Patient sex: M
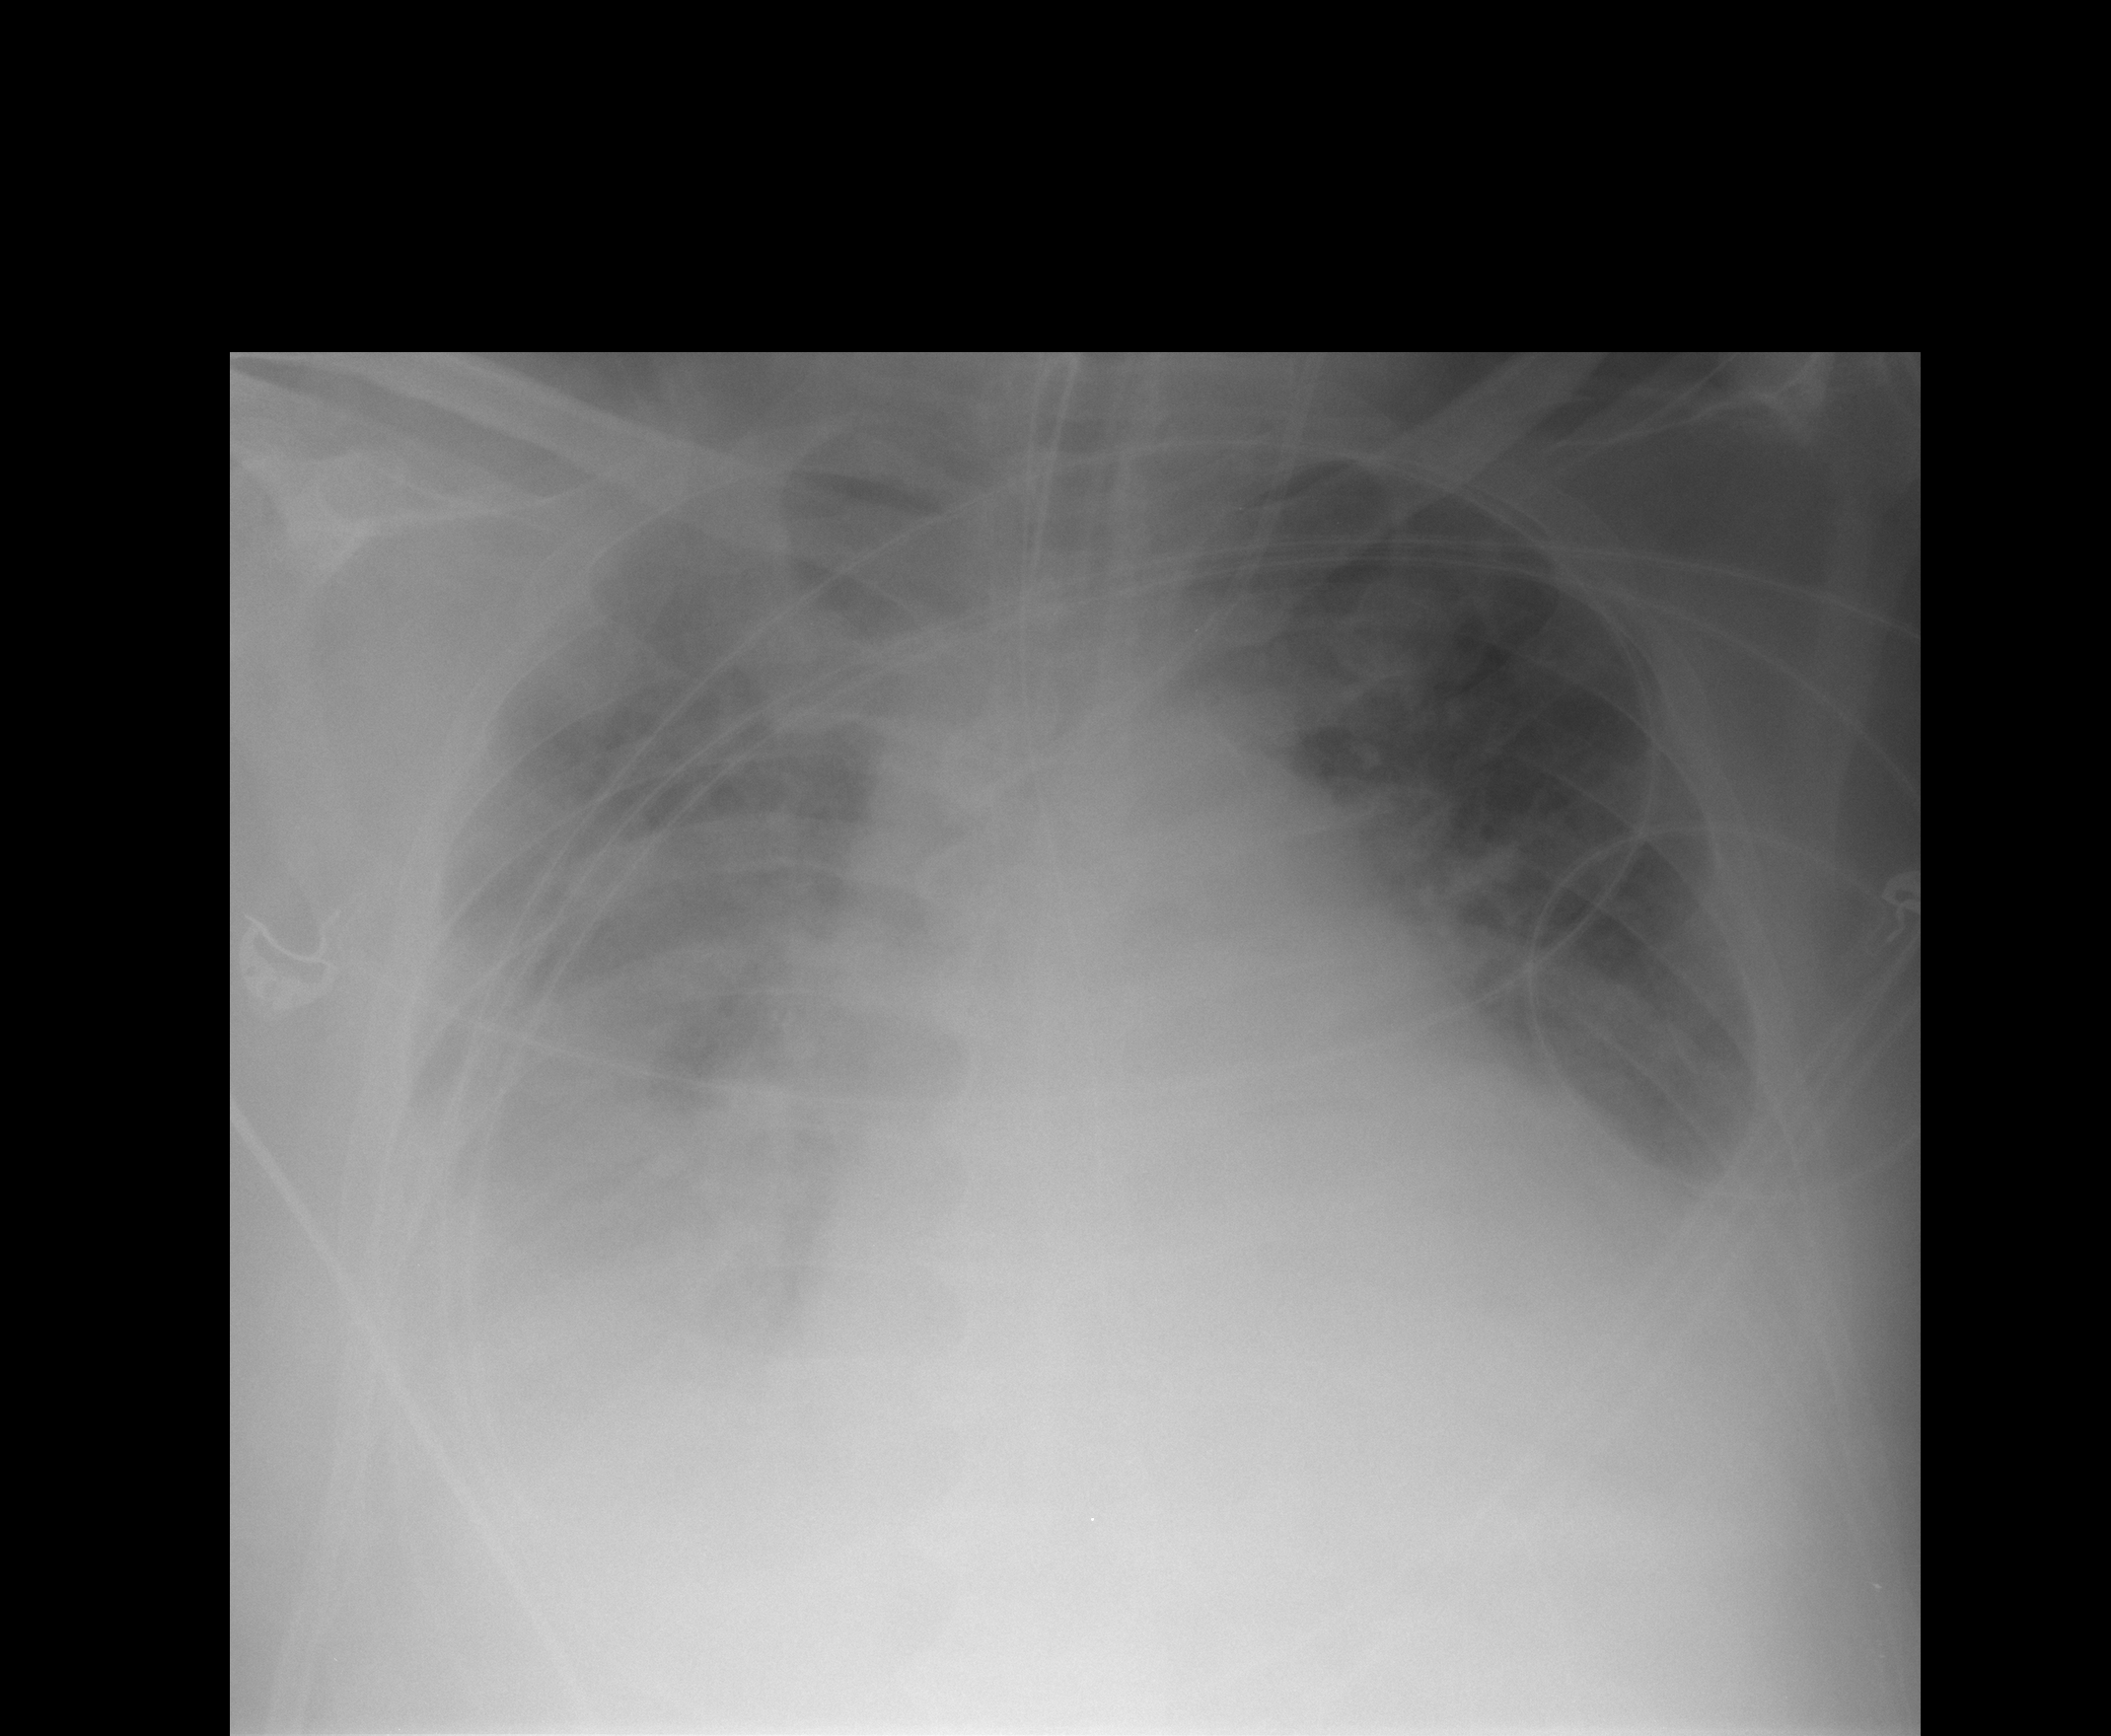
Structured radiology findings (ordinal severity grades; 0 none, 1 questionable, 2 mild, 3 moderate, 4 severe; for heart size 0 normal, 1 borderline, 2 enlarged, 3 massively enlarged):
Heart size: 2
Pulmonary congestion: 3
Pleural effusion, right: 3
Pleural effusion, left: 2
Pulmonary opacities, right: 3
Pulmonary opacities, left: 2
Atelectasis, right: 3
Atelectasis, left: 2